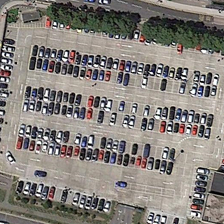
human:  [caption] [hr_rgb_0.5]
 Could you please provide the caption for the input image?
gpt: a lot of cars in the parking lot .

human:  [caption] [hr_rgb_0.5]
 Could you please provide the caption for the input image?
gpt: a lot of cars parked in the parking lot .

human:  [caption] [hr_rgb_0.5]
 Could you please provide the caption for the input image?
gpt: many cars are parked in a parking lot near some green trees and a building .

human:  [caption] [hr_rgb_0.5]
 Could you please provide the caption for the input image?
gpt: many cars are parked in a parking lot near some green trees and a building .

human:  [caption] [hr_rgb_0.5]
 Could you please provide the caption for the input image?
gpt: a lot of cars in the parking lot .